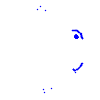
Particle: proton